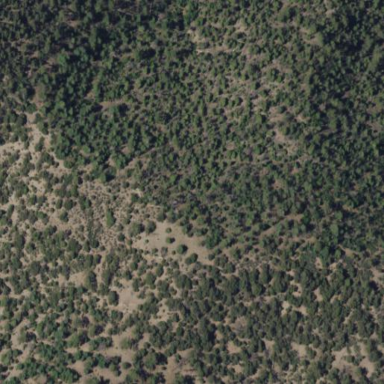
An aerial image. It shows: Patch of scrub vegetation.